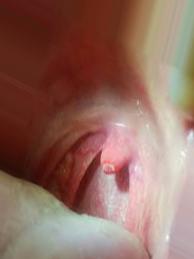
Condition: Mouth Ulcer